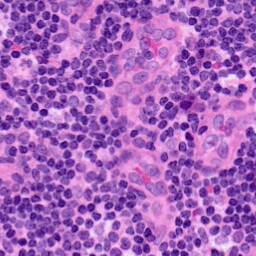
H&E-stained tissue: LymphNode